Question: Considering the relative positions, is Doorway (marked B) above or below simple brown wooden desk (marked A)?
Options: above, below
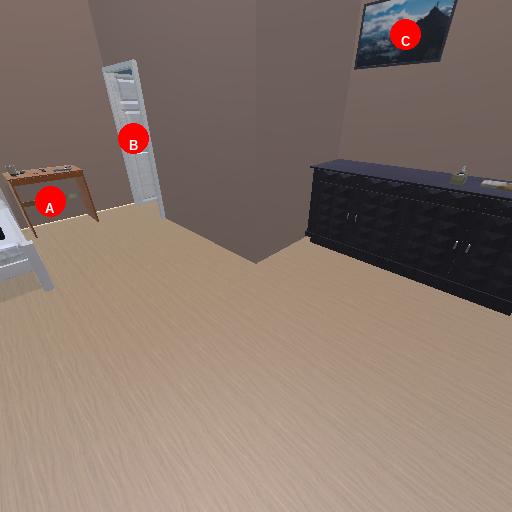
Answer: above